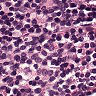
Metastatic tissue present: no